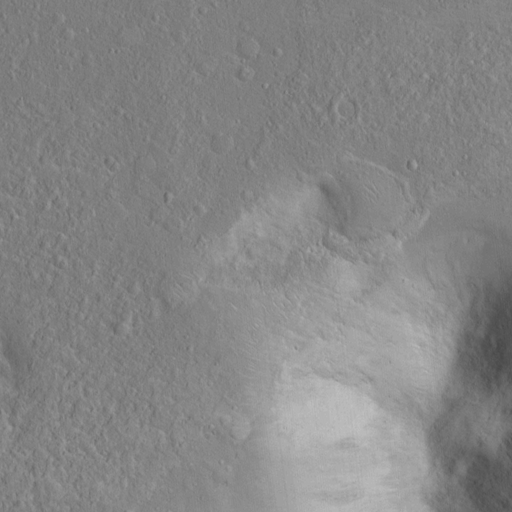
Objects detected: cone, cone, cone